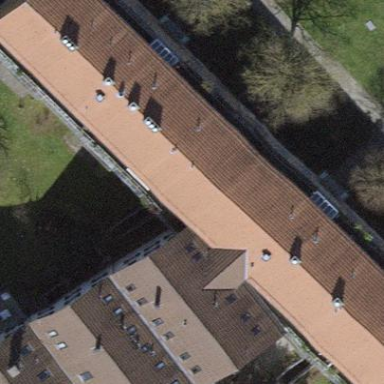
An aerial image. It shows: Building with tile roof.